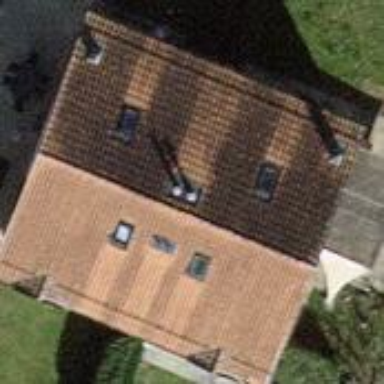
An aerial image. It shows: Simple and straightforward house.